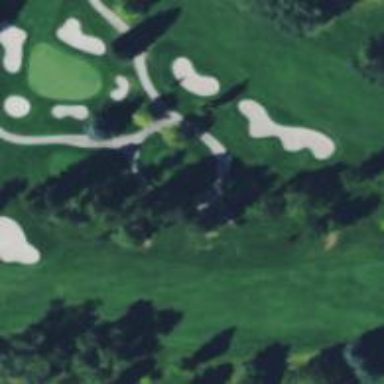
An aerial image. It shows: Service road used as golf cart path.